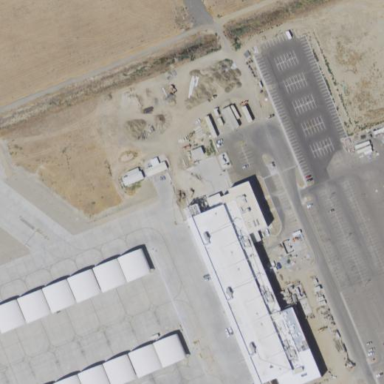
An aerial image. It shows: Hangar building located at airport.